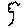
Label: tree